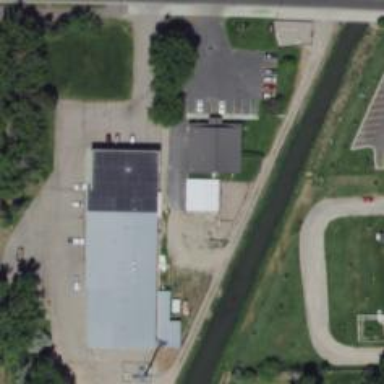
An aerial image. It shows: Veterinary facility.